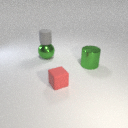
large green metal cylinder to the right of large green metal sphere